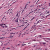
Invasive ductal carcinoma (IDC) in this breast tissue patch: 1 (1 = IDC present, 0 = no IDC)